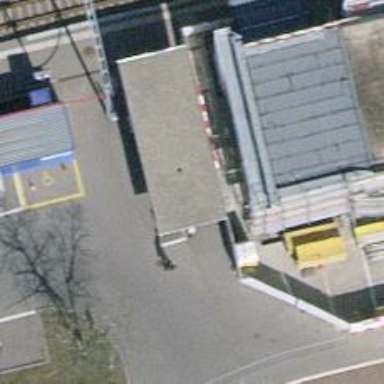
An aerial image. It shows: Post box.